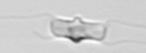
Label: Chaetoceros_didymus